Field crop: maize
Growth stage: 2
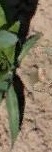
Species: maize